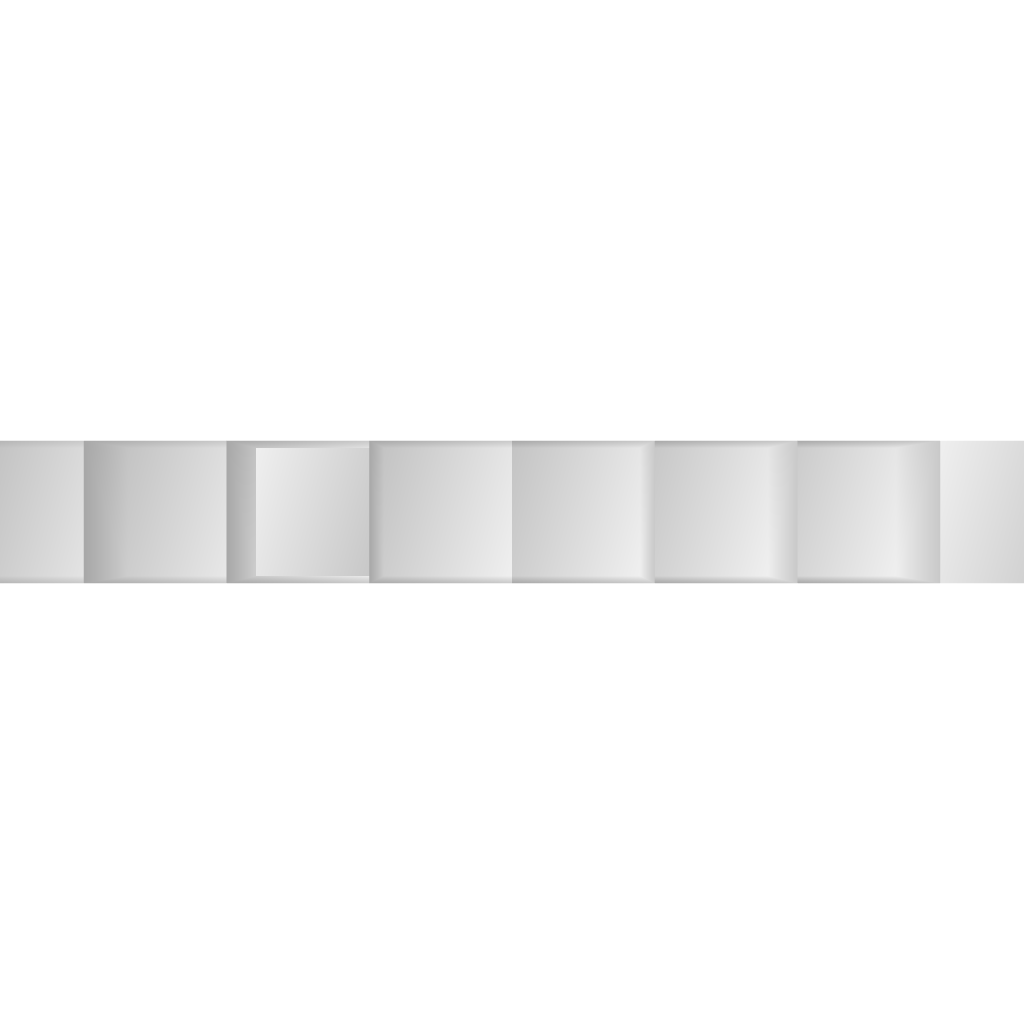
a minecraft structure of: Lake house bad low quality